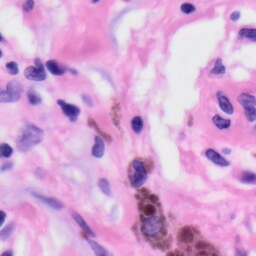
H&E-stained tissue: Skin